Aerial crown-view tile of a tropical tree (Barro Colorado Island, Panama), acquired 20241112:
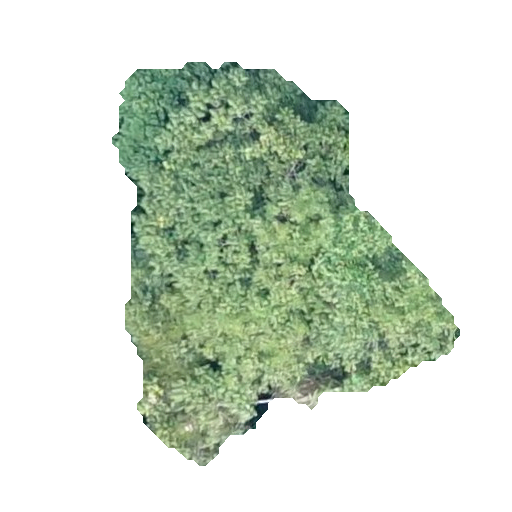
Species: Trattinnickia aspera
GBIF accepted scientific name: Trattinnickia aspera
Crown area: 136.464 m²